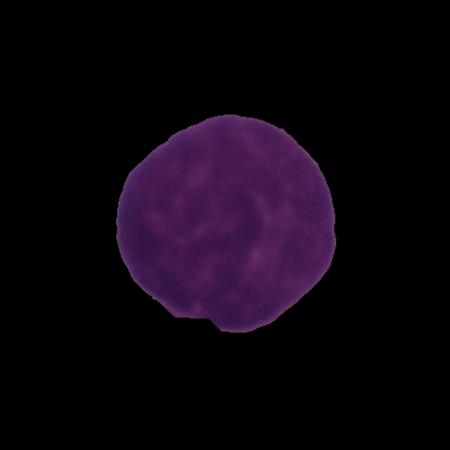
Label: cancer